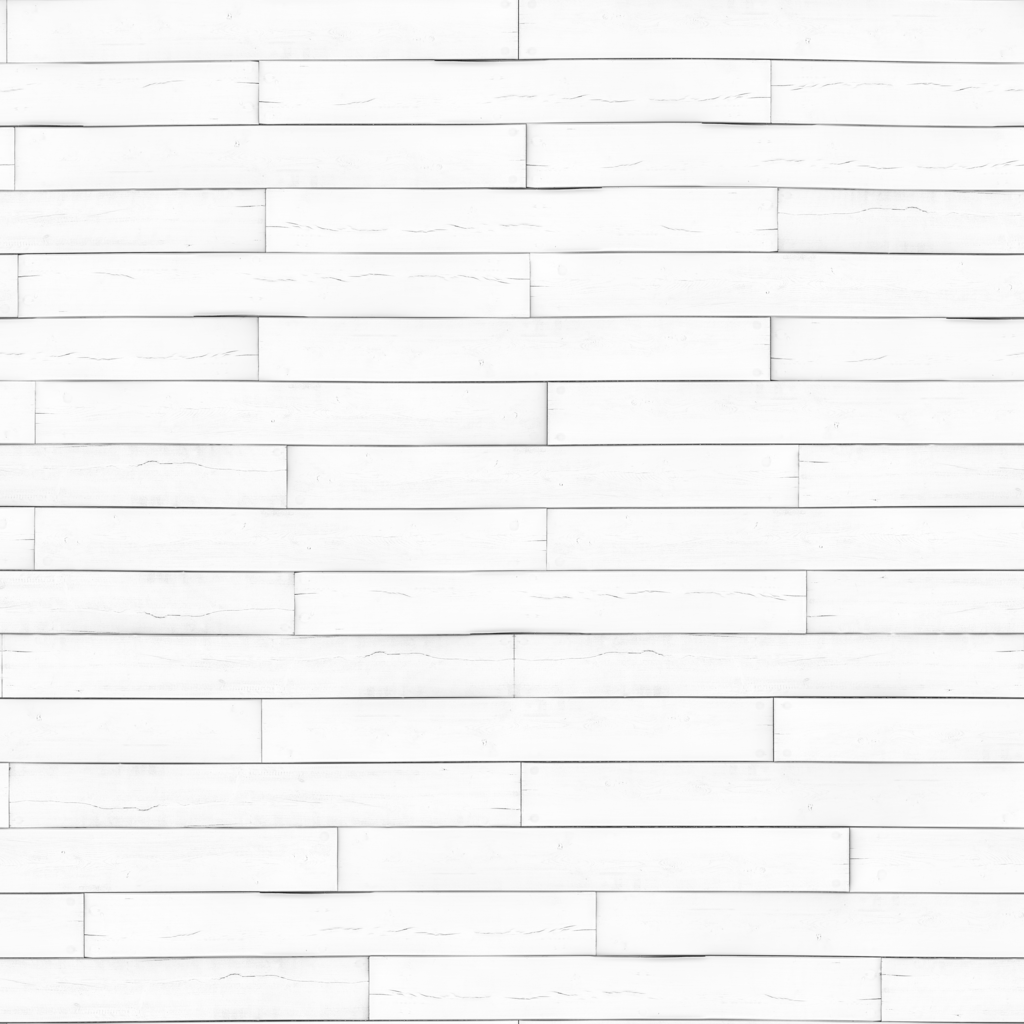
Texture map type: AmbientOcclusion